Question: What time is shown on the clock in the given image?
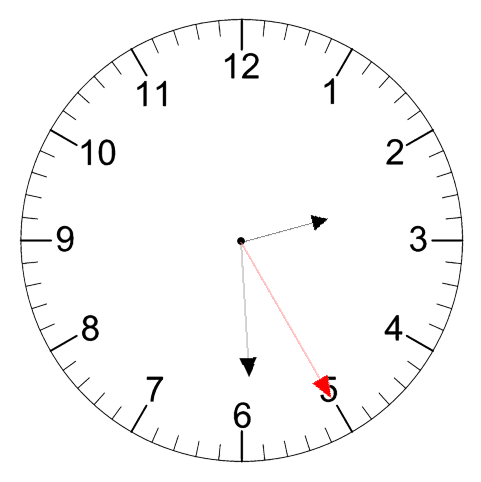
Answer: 02:29:25